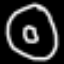
Label: donut